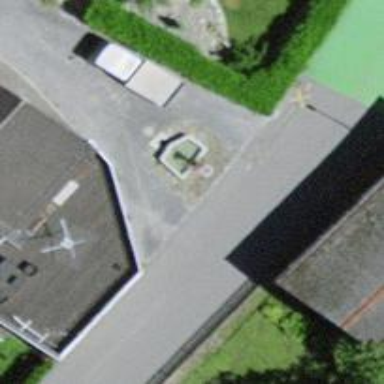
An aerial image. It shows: Fountain.